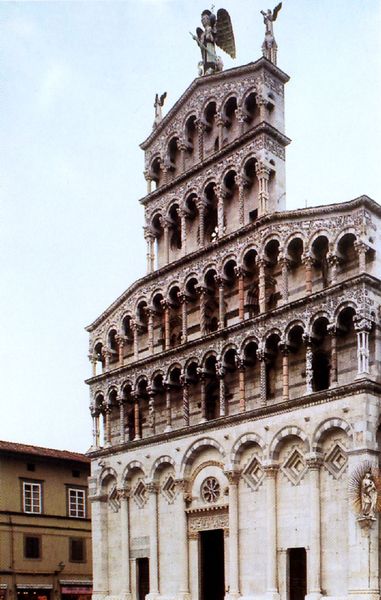
Titel: Lucca, San Michele in Foro
Standort: Lucca, S. Michele in Foro (EU - I)
Schlagwörter: flügel, himmel, weiß, fenster, marmor, säulen, tür, dach, gebäude, haus, ornament, architektur, häuser, kirche, figur, gotik, rund, turm, vorbau, engel, skulptur, statue, balkon, fassade, italien, türen, giebel, pilaster, figuren, galerie, foto, fotografie, bögen, eingang, eingänge, rundfenster, arkaden, kathedrale, rom, portal, tore, rauten, skulpturen, statuen, gotisch, rosette, rundbögen, romanik, heiliger, etagen, heilige, maria, pisa, sakralbau, aufsatz, stien, aufriss, romanisch, säulengänge, akroter, farbfotografie, sklupturen, lucca, perugia